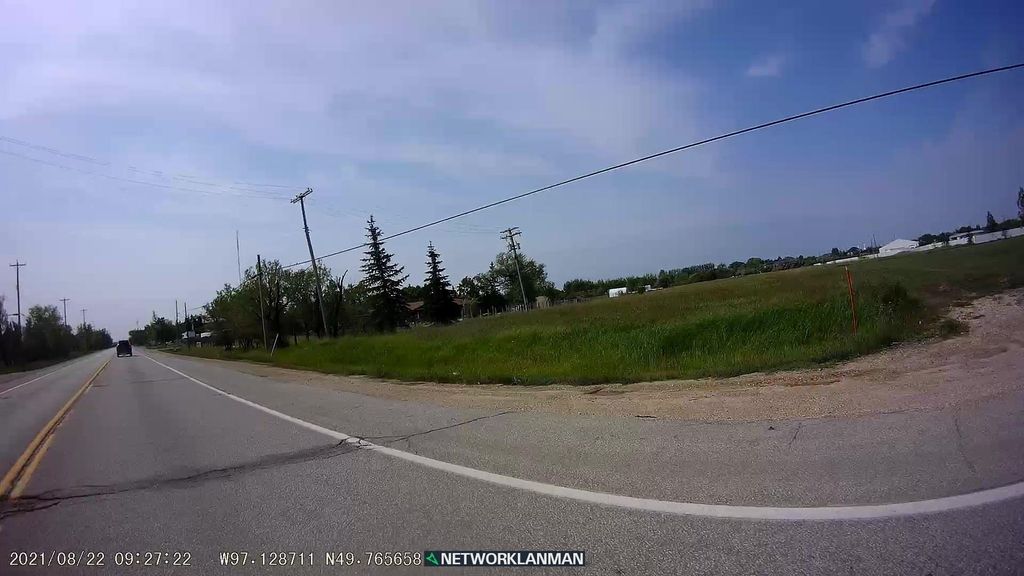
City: winnipeg